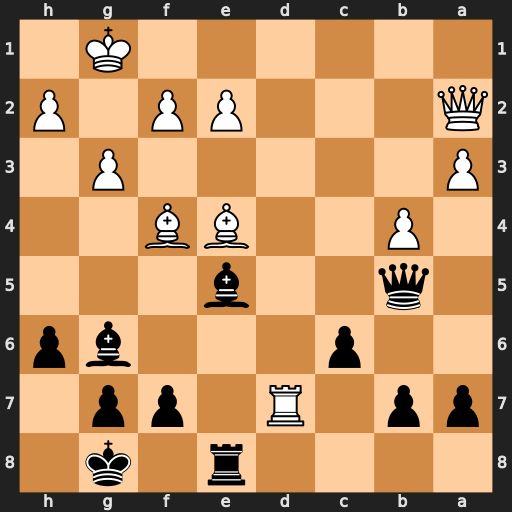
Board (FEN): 4r1k1/pp1R1pp1/2p3bp/1q2b3/1P2BB2/P5P1/Q3PP1P/6K1
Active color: b
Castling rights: -
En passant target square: -
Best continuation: Bxe4 Qxf7+ Kh7 Bxe5 Qxe5